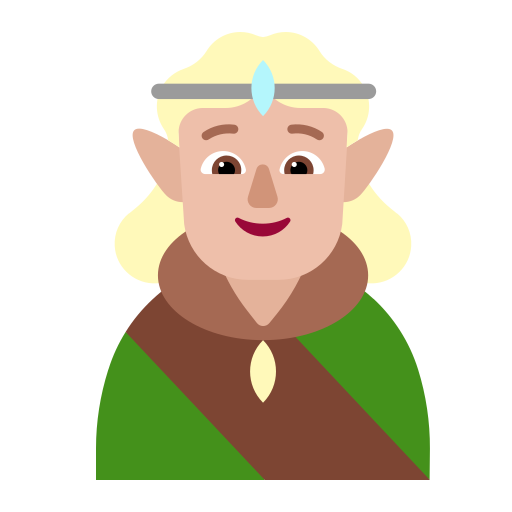
person elf flat  light